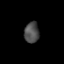
Tissue: prostate
Cell type: T cells
Senescence score: 0.6939
Nuclear area (px): 302
Mean DAPI intensity: 76.95